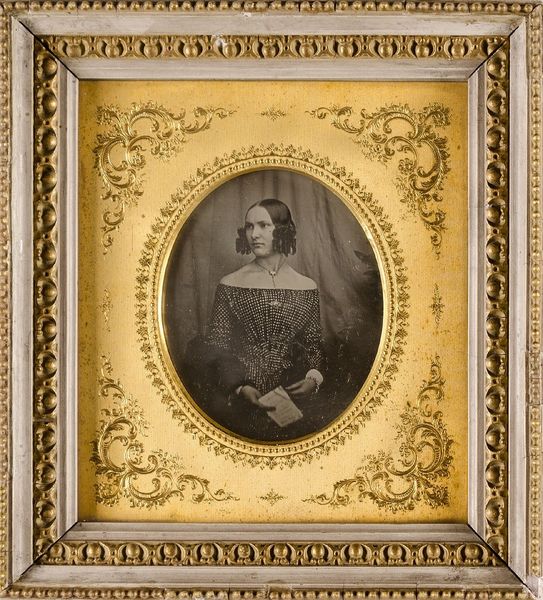
Titel: Anna Henriette Stelzner geb. Reiners (1818-1876)
Künstler: Carl Ferdinand Stelzner
Standort: Hamburg
Institution: Museum für Kunst und Gewerbe Hamburg
Schlagwörter: frau, portrait, person, foto, fotografie, photographie, photo, gerahmt, lichtbild, daguerreotypie, historische, bildwerke, angewandte und bildende kunst, hessische systematik, porträt, persönlichkeit, porträtfotografie, porträtphotographie, hüftbild